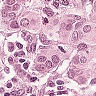
Metastatic tissue present: yes